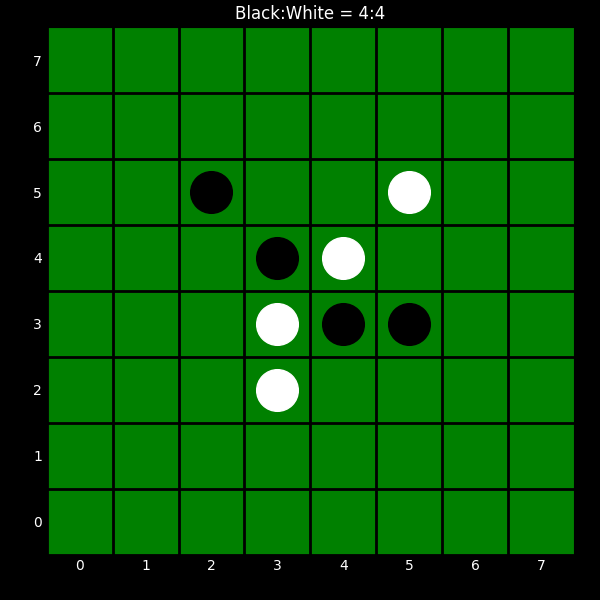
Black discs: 4
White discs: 4